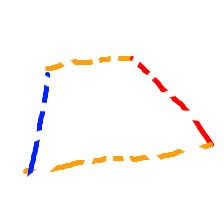
Shape: trapezoid